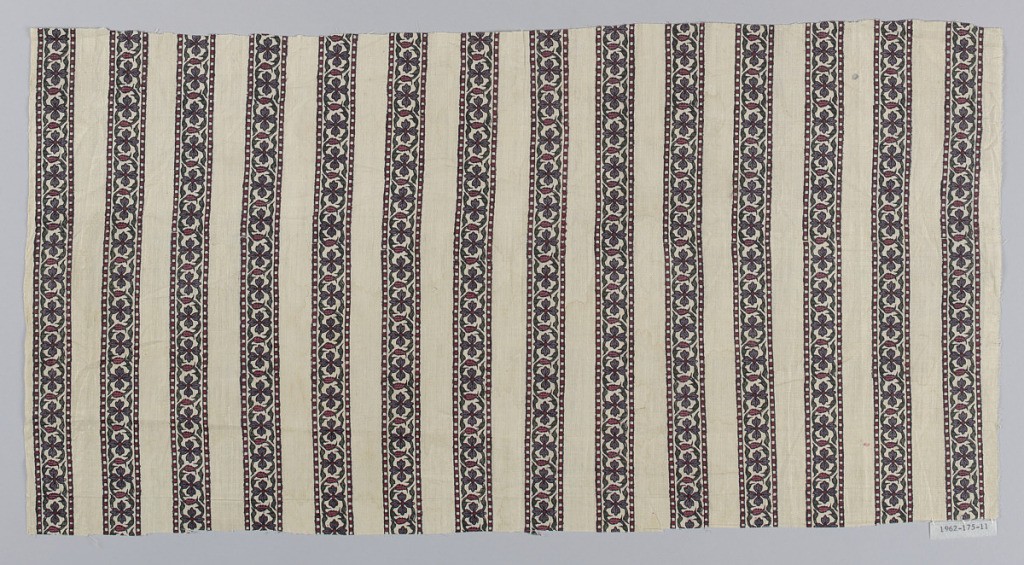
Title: Textile
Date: late 18th–early 19th century
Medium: cotton Technique: block printed
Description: Fragment with a white ground printed in a pattern of vertical stripes containing a meandering floral vine between guard borders of red and white checks.